Question: I have a company table and an attributes table with all sorts of value in it.
One company hasMany attributes and an attribute belongsTo a company.
Now I have a value inside the attributes table with a 'account_nr_start' (for example, when a new user is added to a company its account_id starts counting up from 1000).
Controller:
'''
public function __construct(Company $company, User $user)
{
if(Auth::user()->usertype_id == 7)
{
$this->company = $company;
}
else
{
$this->company_id = Auth::user()->company_id;
$this->company = $company->Where(function($query)
{
$query->where('id', '=', $this->company_id )
->orWhere('parent_id','=', $this->company_id);
}) ;
}
$this->user = $user;
$this->middleware('auth');
}
public function edit(Company $company, CompaniesController $companies)
{
$companies = $companies->getCompaniesName(Auth::user()->company_id);
$attributes = $company->attributes('company')
->where('attribute', '=', 'account_nr_start')
->get();
foreach ($attributes as $k => $v) {
$nr_start[] = $v->value;
}
return view('company.edit', ['company' => $company, 'id' => 'edit', 'companies' => $companies, 'nr_start' => $nr_start]);
}
public function update(UpdateCompanyRequest $request, $company, Attribute $attributes)
{
$company->fill($request->input())->save();
$attributes->fill($request->only('company_id', 'attribute_nr', 'value'))->save();
return redirect('company');
}
'''
HTML/Blade:
'''
<div class="form-group {{ $errors->has('_nr_') ? 'has-error' : '' }}">
{!! HTML::decode (Form::label('account_nr_start', trans('common.account_nr_start').'<span class="asterisk"> *</span>', ['class' => 'form-label col-sm-3 control-label text-capitalize'])) !!}
<div class="col-sm-6">
{!! Form::text('value', $nr_start[0], ["class"=>"form-control text-uppercase"]) !!}
{!! $errors->first('account_nr_start', '<span class="help-block">:message</span>') !!}
</div>
</div>
'''
When I update a company now, it will upload like the last input here: :
So it makes a new rule, while it needs to edit the current attribute rule instead of making a new rule with an empty company_id/attribute.
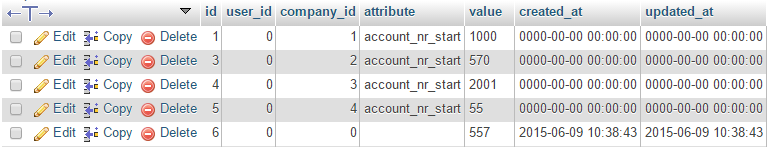
Answer: If I understand what you are trying to do, I think this will fix your problem. The issue you have is the Attribute model is a new instance of the model rather than retrieving the model you need.
before running fill() from the attributes method try this
'''
$new_attribute = $attributes->where('company_id', '=', $company->id)->where('attribute', '=', 'account_nr_start')->first();
'''
Then run the fill()
'''
$new_attribute->fill($request->only('company_id', 'attribute_nr', 'value'))->save();
'''